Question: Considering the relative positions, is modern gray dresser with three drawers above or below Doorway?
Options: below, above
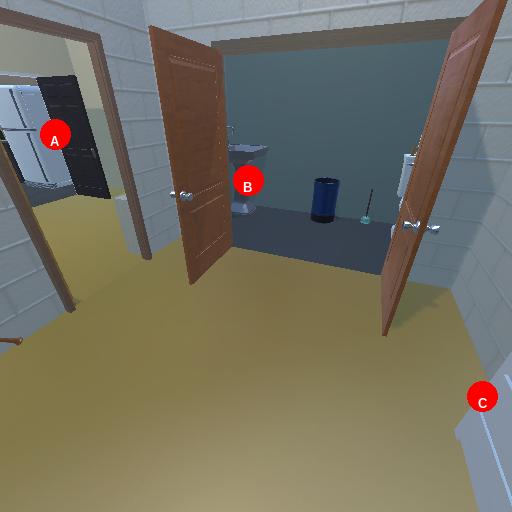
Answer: below